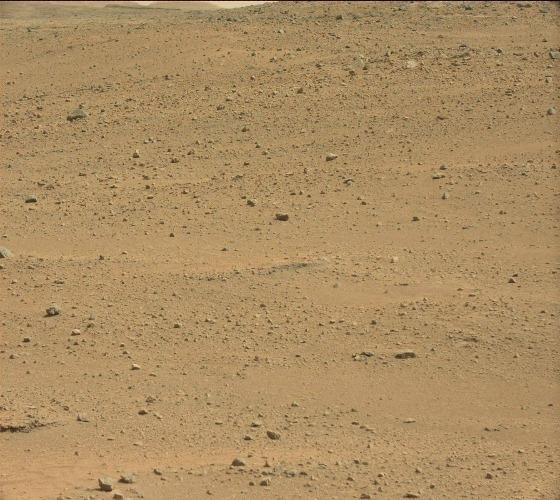
Terrain classes present: Bedrock, Gravel / Sand / Soil, Rock, Shadow, Sky / Distant Mountains